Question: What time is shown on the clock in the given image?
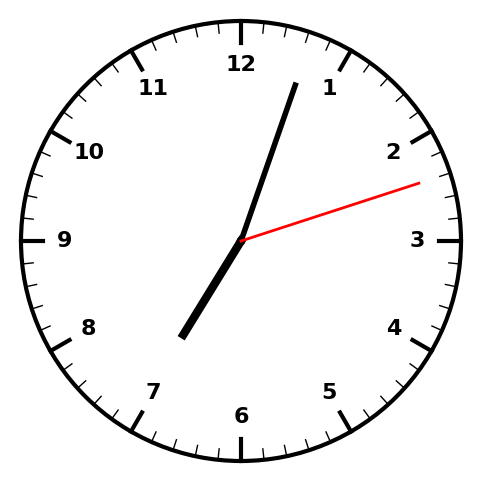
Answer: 07:03:12